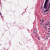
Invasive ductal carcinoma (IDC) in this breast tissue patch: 0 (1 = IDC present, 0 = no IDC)